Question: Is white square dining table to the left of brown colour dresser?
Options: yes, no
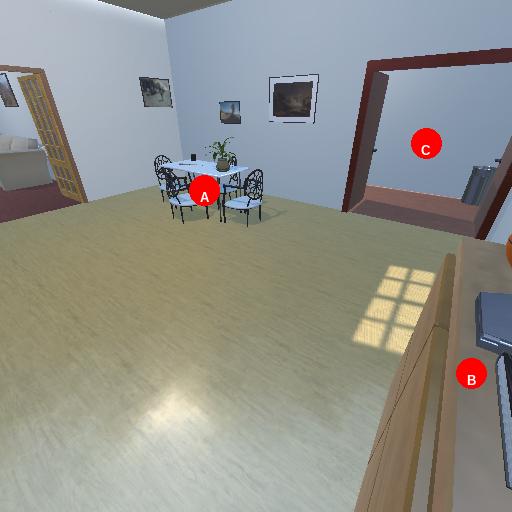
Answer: yes